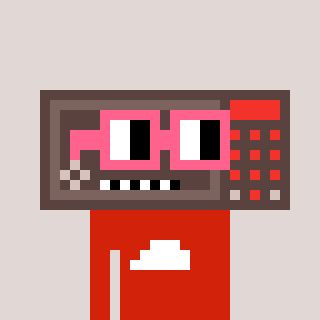
a pixel art character with square pink glasses, a wallsafe-shaped head and a red-colored body on a warm background